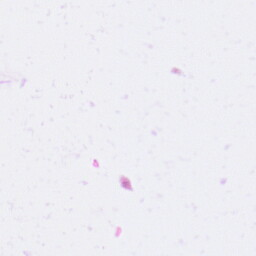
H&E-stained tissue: Pancreatic